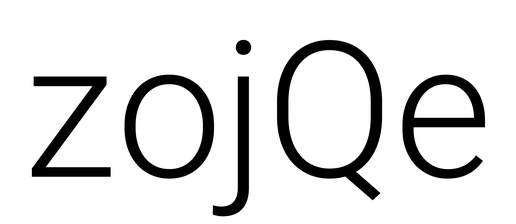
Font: Roboto_Light